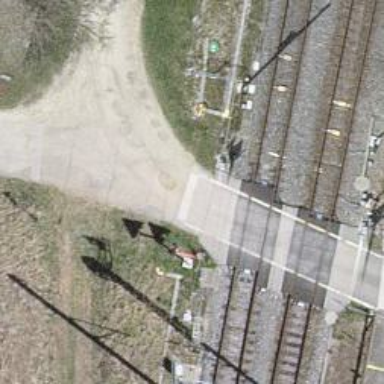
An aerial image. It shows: Railway level crossing.